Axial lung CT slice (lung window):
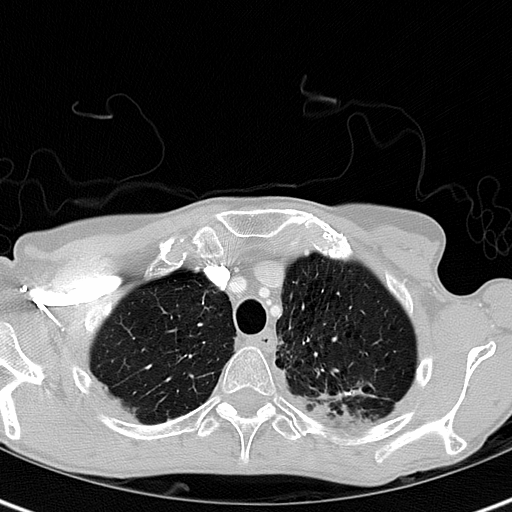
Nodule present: no